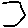
Label: hexagon